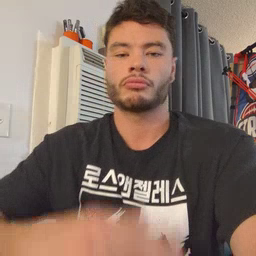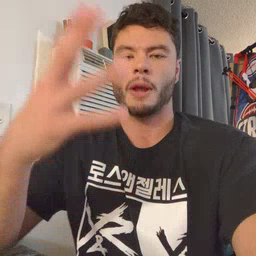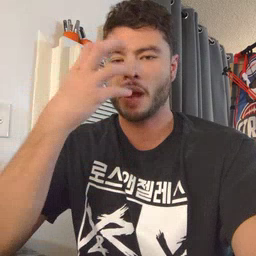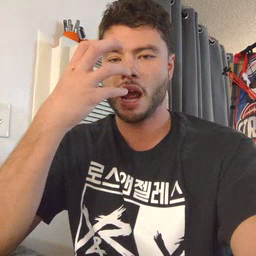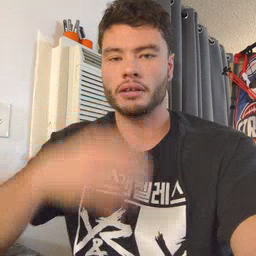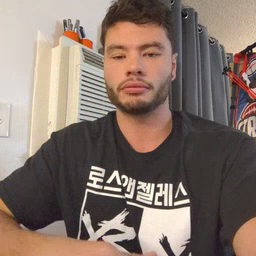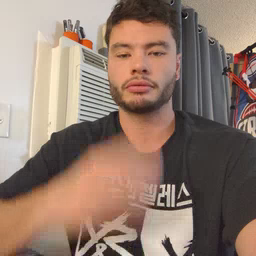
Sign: mad